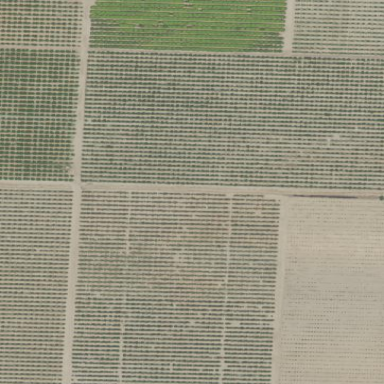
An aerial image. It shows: Orange orchard with rows of orange trees.